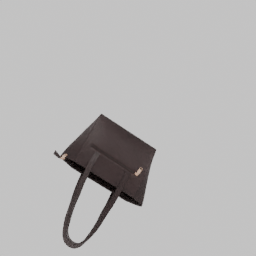
Label: tools